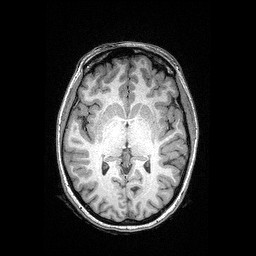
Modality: T1w
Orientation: coronal
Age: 25
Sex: female
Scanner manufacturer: siemens
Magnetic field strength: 3 T
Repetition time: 2.4 s
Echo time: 0.03 s